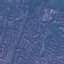
Land use / land cover class: Residential